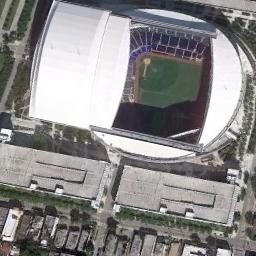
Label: stadium